Question: I have a problem trying to compare 2 xml files with the XmlDiff library from Microsoft.
I am using an overloaded function which passes 2 xmls as strings :
'''
xmldiff = new XmlDiff(XmlDiffOptions.IgnoreChildOrder | XmlDiffOptions.IgnorePrefixes | XmlDiffOptions.IgnoreNamespaces);
bool identical = xmldiff.Compare(first, last, false);
'''
where 'first' and 'last' look more or less like this :
'''
<?xml version="1.0" encoding="ISO-8859-1"?>
<breakfast_menu>
<food>
<name>Belgian Waffles</name>
<price>$5.95</price>
<description>two of our famous Belgian Waffles with plenty of real maple syrup</description>
<calories>650</calories>
</food>
<food>
<name>Strawberry Belgian Waffles</name>
<price>$7.95</price>
<description>light Belgian waffles covered with strawberries and whipped cream</description>
<calories>900</calories>
</food>
</breakfast_menu>
'''
And I get this error

OK, I think that was my issue - I passed whole content of the file instead of just its path or URL(as in the documentation). So now I have another problem - how can I use this overload - 'public Boolean Compare(XmlReader, XmlReader)' or this 'public Boolean Compare(XmlNode, XmlNode)' when I have the file contents in a string ?
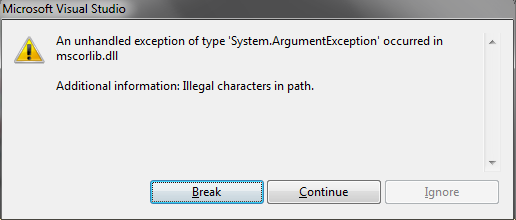
Answer: It looks like you want to pass the file path to 'Compare', not the xml string.